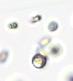
Label: Phaeocystis